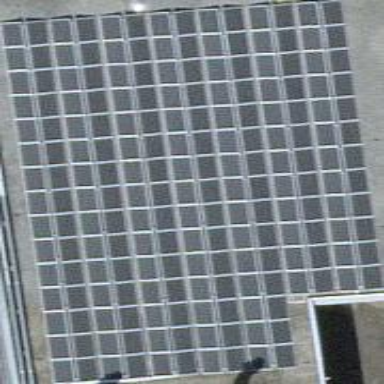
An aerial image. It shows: Solar power generator.